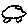
Label: car